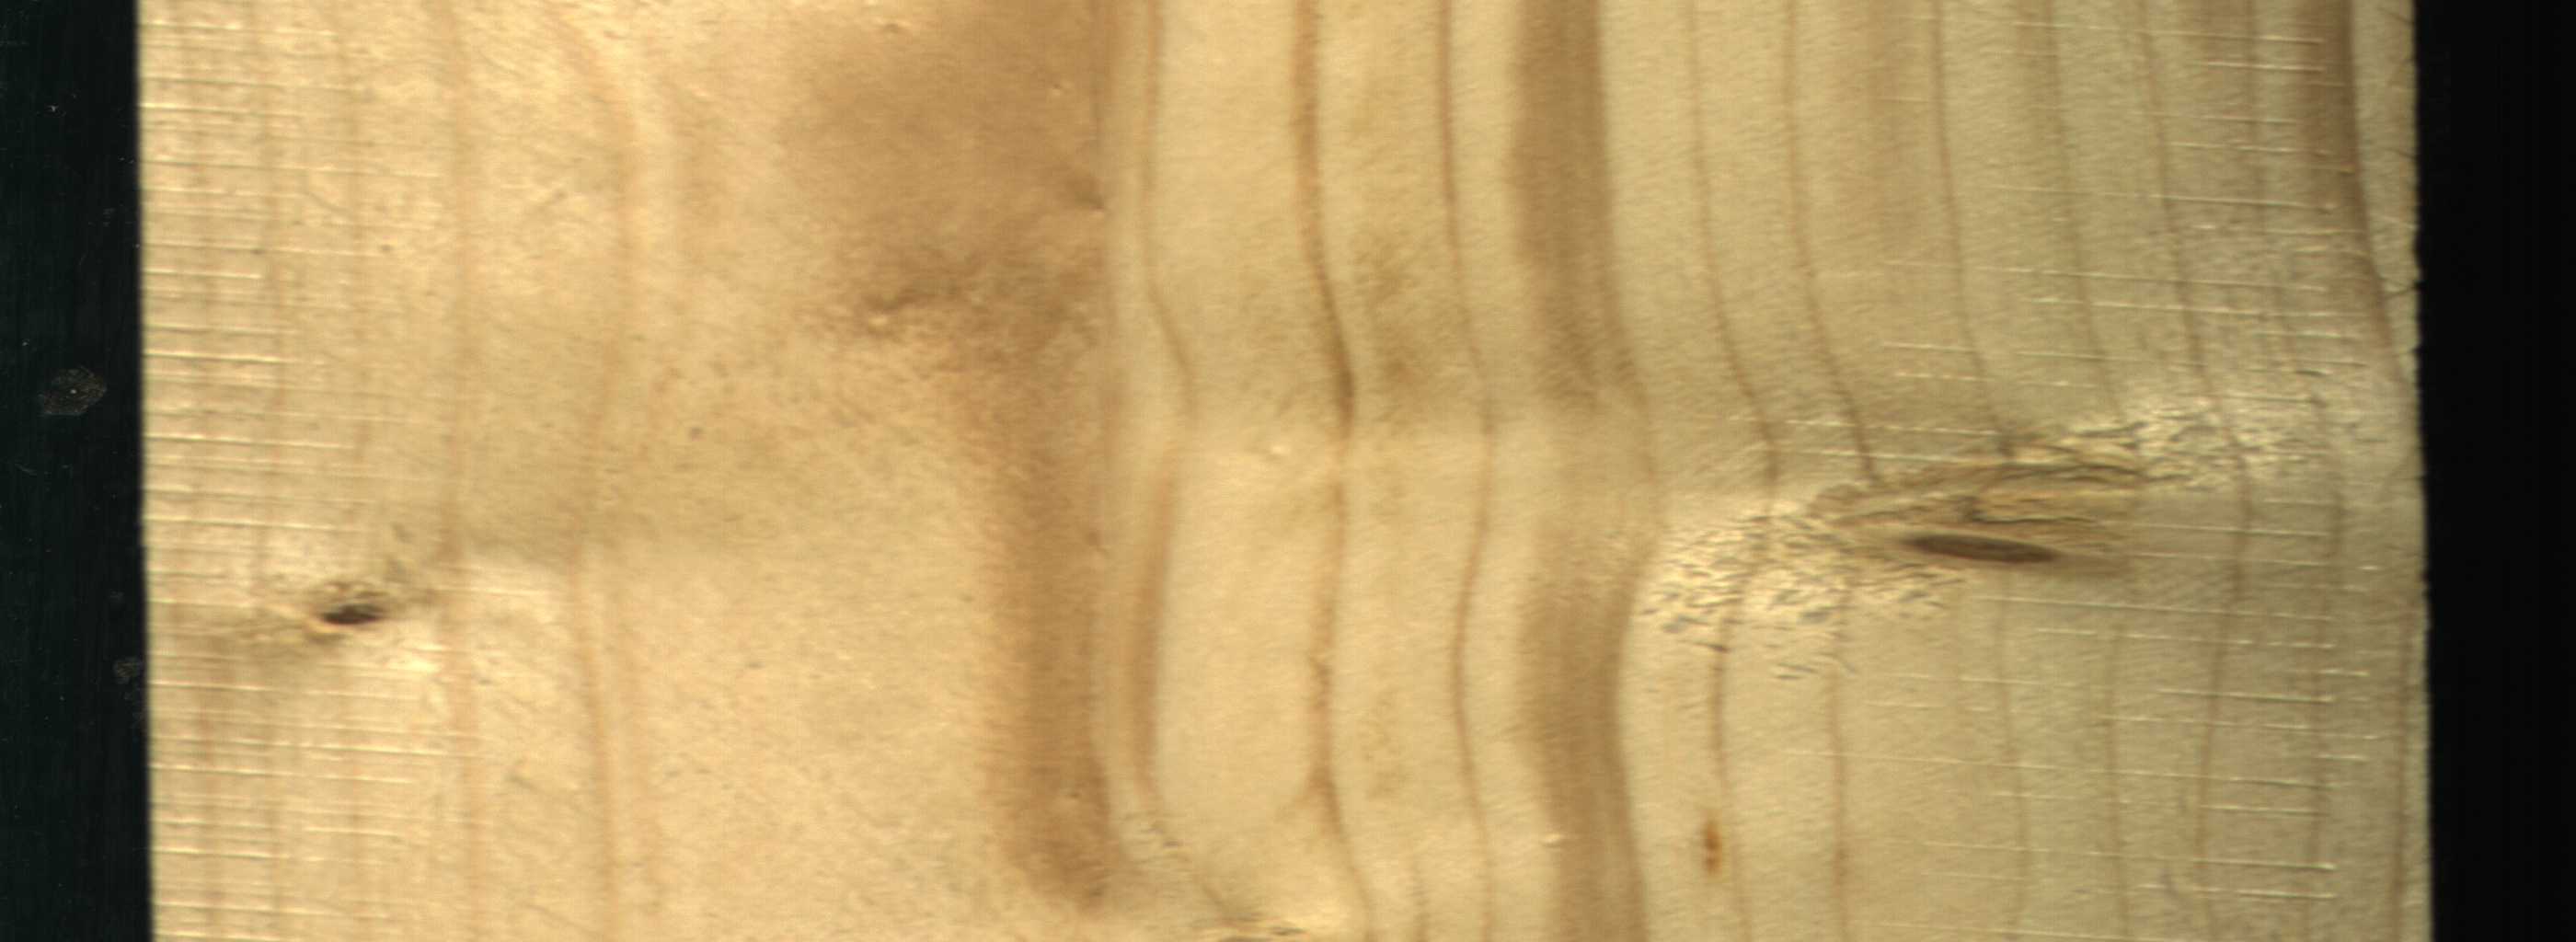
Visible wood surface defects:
resin
Live_Knot
Live_Knot